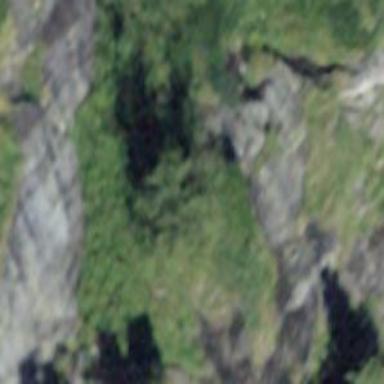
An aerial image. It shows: Natural cliff.